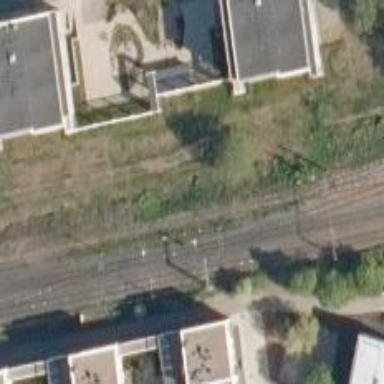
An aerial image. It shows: Railway with continuous electrified contact lines.